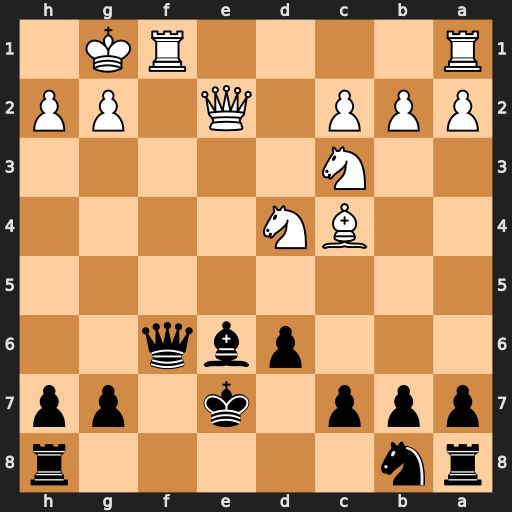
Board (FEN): rn5r/ppp1k1pp/3pbq2/8/2BN4/2N5/PPP1Q1PP/R4RK1
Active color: b
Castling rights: -
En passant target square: -
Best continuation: Qxd4+ Kh1 Qxc4